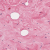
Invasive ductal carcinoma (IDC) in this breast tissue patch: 0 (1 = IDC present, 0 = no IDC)